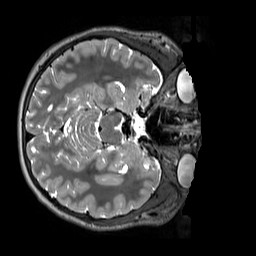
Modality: T2w
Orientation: axial
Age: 13
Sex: female
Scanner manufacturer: siemens
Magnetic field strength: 3 T
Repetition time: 3.2 s
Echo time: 0.408 s